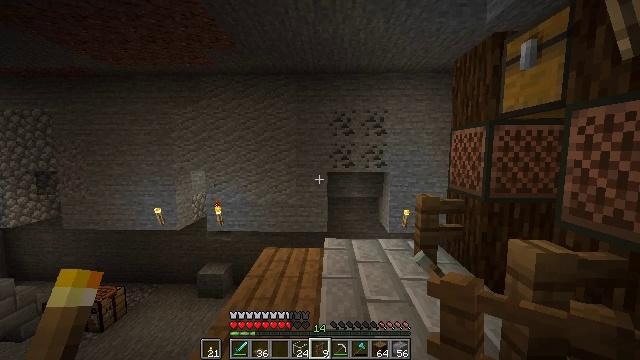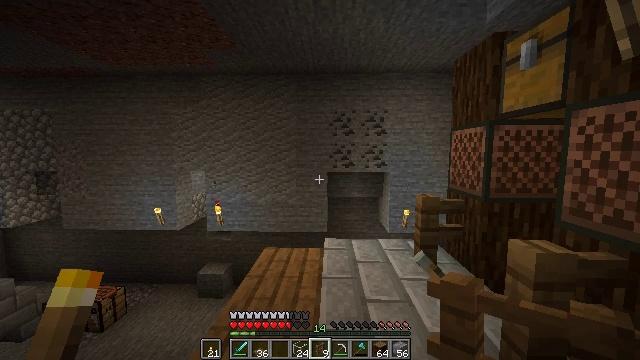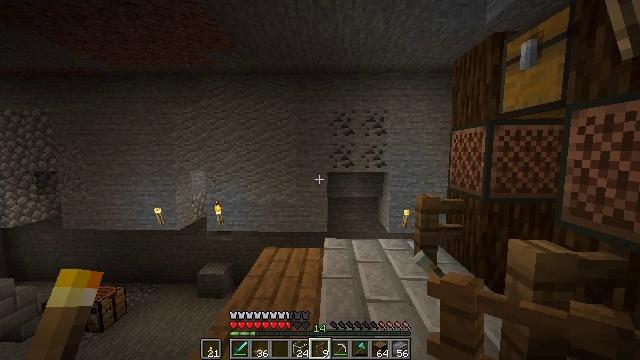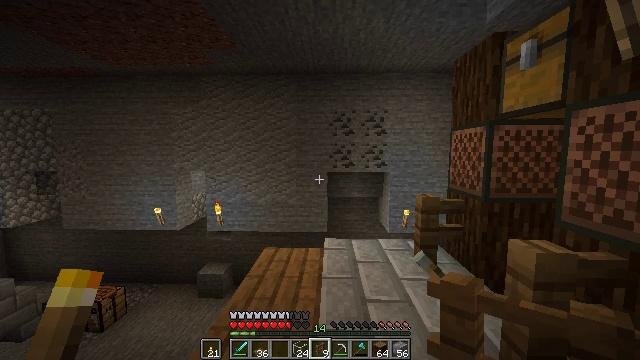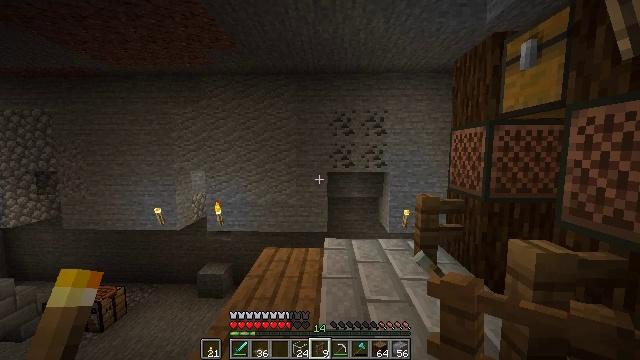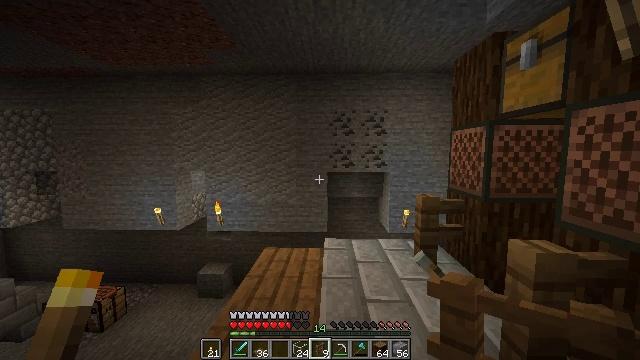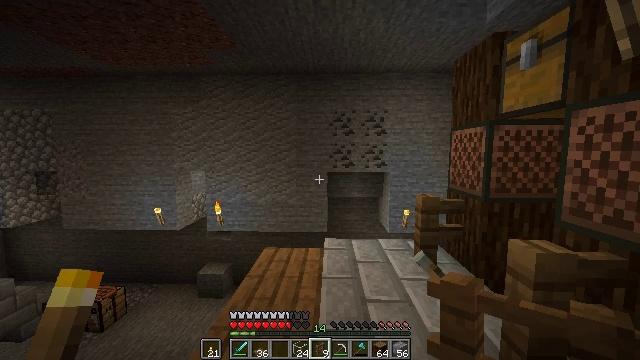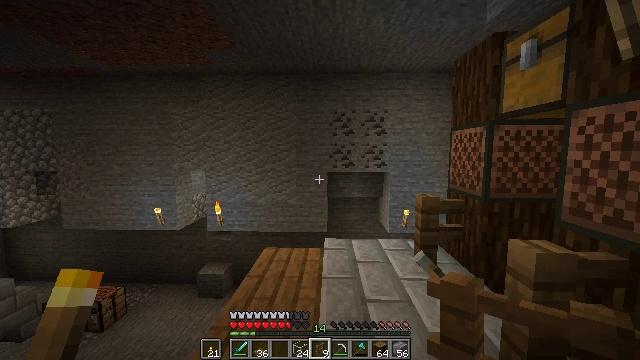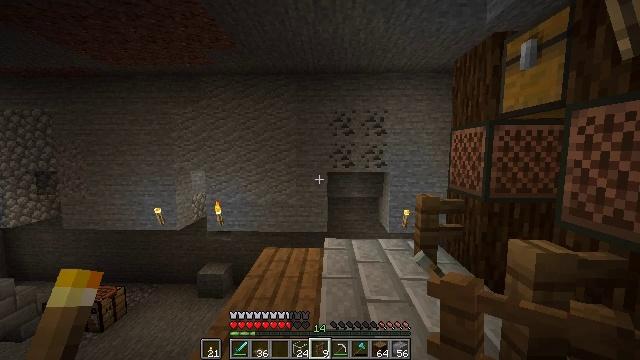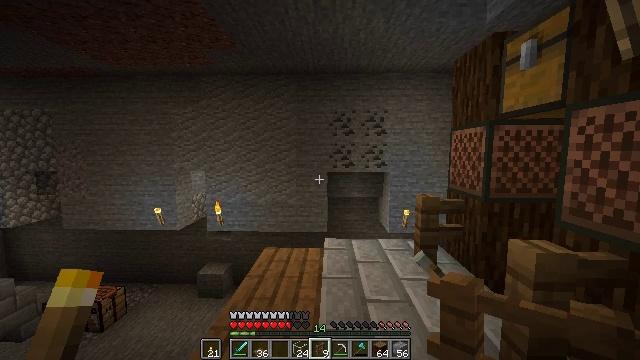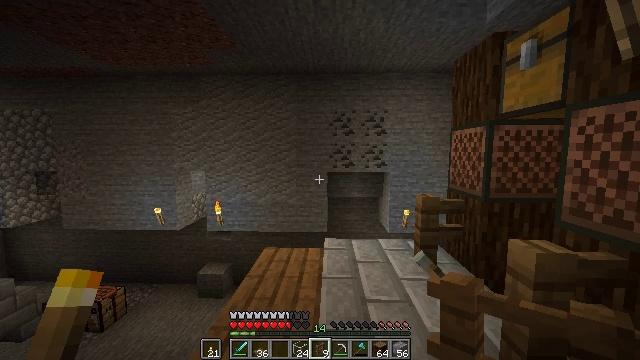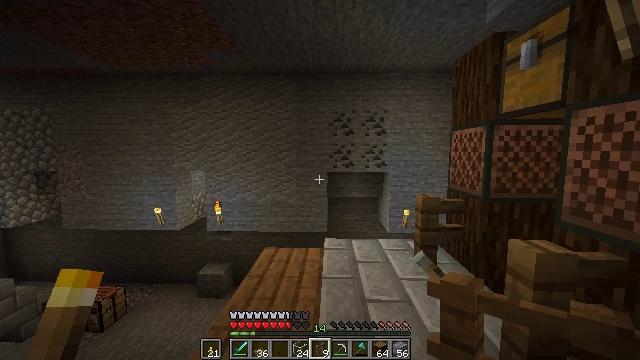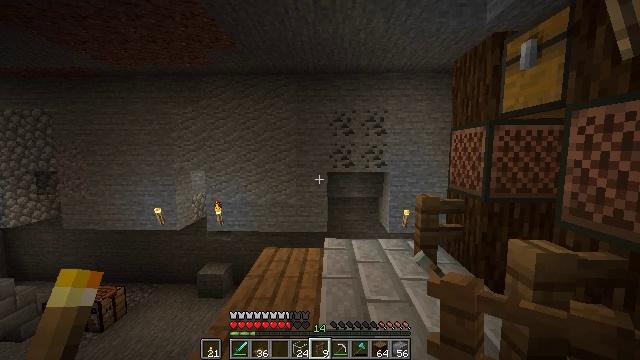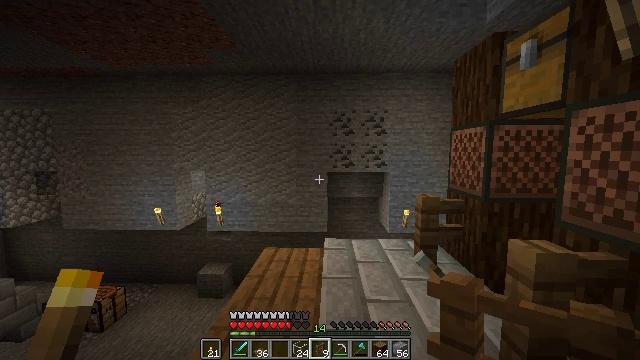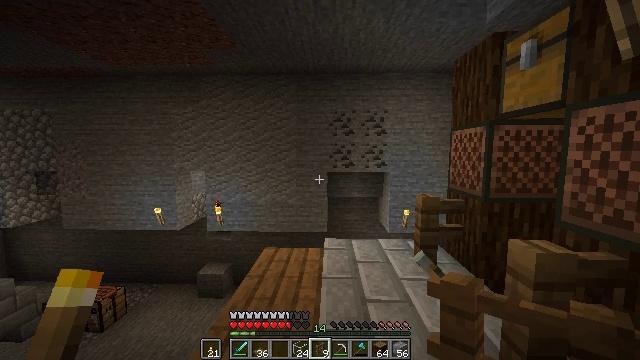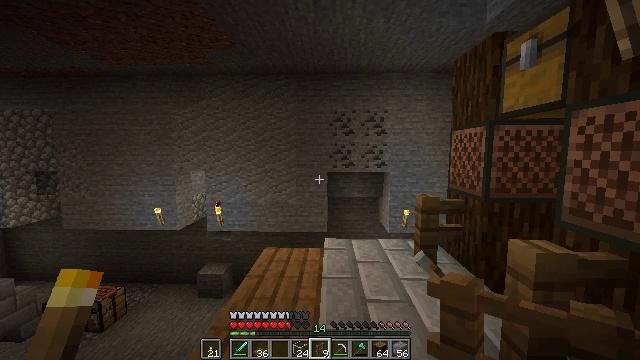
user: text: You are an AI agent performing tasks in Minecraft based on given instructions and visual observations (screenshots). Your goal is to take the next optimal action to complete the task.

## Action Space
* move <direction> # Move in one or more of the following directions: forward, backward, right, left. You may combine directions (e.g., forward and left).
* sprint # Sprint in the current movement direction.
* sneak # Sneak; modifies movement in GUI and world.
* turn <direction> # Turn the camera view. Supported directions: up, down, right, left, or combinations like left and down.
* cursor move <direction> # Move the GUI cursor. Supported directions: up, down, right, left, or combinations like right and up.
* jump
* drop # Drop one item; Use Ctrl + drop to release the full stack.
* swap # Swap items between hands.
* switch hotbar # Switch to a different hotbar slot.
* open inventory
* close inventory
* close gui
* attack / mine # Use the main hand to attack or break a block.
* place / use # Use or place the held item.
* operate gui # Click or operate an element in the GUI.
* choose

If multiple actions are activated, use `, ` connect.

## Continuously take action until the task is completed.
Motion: motion action
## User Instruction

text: Get spruce stairs by crafting them in the crafting table.
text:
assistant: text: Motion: no_op
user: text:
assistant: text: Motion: no_op
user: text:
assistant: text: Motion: no_op
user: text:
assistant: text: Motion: no_op
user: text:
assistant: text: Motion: no_op
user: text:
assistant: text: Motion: no_op
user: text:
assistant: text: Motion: no_op
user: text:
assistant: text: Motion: no_op
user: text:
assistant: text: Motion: no_op
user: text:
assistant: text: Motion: no_op
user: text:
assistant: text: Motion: no_op
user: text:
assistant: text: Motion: no_op
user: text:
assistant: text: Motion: no_op
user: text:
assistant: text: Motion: no_op
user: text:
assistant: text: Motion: no_op
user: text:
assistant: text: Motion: no_op
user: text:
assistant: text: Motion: no_op
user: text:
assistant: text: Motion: no_op
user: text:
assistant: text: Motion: no_op
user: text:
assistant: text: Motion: no_op
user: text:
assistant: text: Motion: no_op
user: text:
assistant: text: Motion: no_op
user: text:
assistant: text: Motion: no_op
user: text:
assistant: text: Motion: no_op
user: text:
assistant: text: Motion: no_op
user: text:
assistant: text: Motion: no_op
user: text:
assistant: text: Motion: no_op
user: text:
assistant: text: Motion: no_op
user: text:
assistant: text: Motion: no_op
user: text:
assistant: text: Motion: no_op